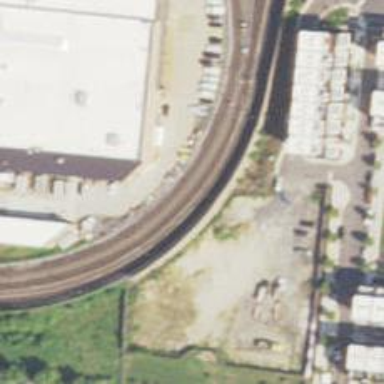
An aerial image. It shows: Yard area with electrified rail tracks.